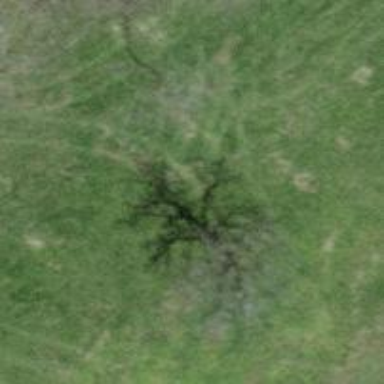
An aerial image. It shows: Beautiful tree in nature.